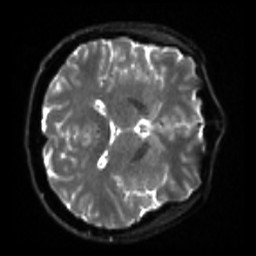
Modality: sbref
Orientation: axial
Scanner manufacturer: siemens
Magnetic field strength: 3 T
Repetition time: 4 s
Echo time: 0.0594 s